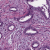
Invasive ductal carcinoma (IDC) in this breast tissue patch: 1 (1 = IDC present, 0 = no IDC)